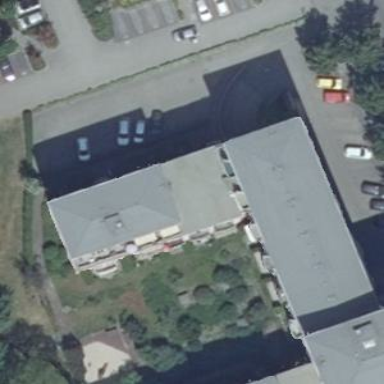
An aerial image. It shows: Building with flat gray tar paper roof. The overall color of the building is light pink.